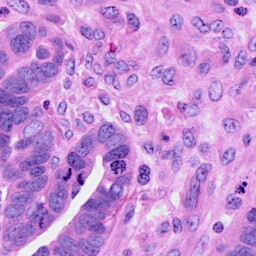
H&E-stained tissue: Ovarian